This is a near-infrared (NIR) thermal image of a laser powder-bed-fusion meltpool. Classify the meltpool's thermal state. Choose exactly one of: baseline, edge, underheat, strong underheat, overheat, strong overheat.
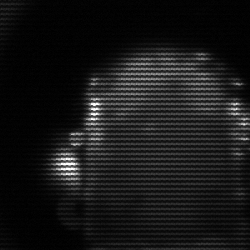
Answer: baseline